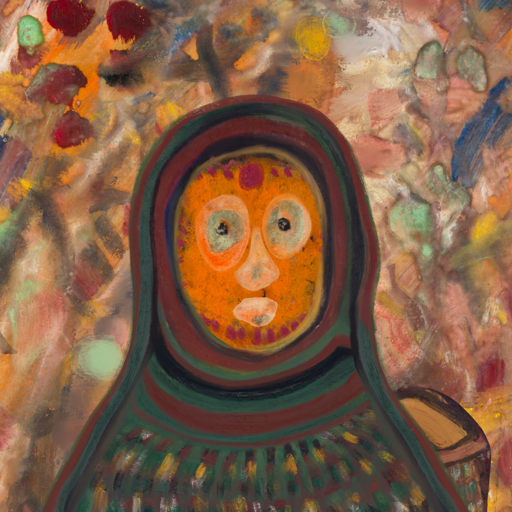
Background: Mother_And_Son_Mother, Head And Neck Front: Doll, Face Front: Childish, Bust: After_Raid, Hair Front: Blank, Head Accessory: After_Raid_Scarf, Second Necklace: Blank, Necklace: Blank, Baby: Blank